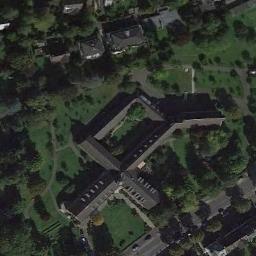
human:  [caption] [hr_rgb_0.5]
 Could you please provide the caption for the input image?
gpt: The church is surrounded by many trees .

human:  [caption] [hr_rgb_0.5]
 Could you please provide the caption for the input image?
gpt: This is a church with lots of trees and grass around it .

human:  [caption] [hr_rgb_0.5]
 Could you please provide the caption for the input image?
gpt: The church with some brown sloping roofs is surrounded by other buildings and some trees .

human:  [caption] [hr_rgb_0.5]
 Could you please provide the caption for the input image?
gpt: A church with a black roof  The main house of the church has a cross-shaped roof  There are many trees and a road around the church  There are many cars on the road .

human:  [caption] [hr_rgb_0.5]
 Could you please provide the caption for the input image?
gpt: There are many trees near the church .